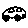
Label: car